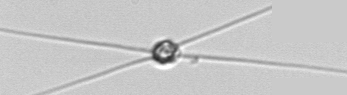
Label: Chaetoceros_danicus